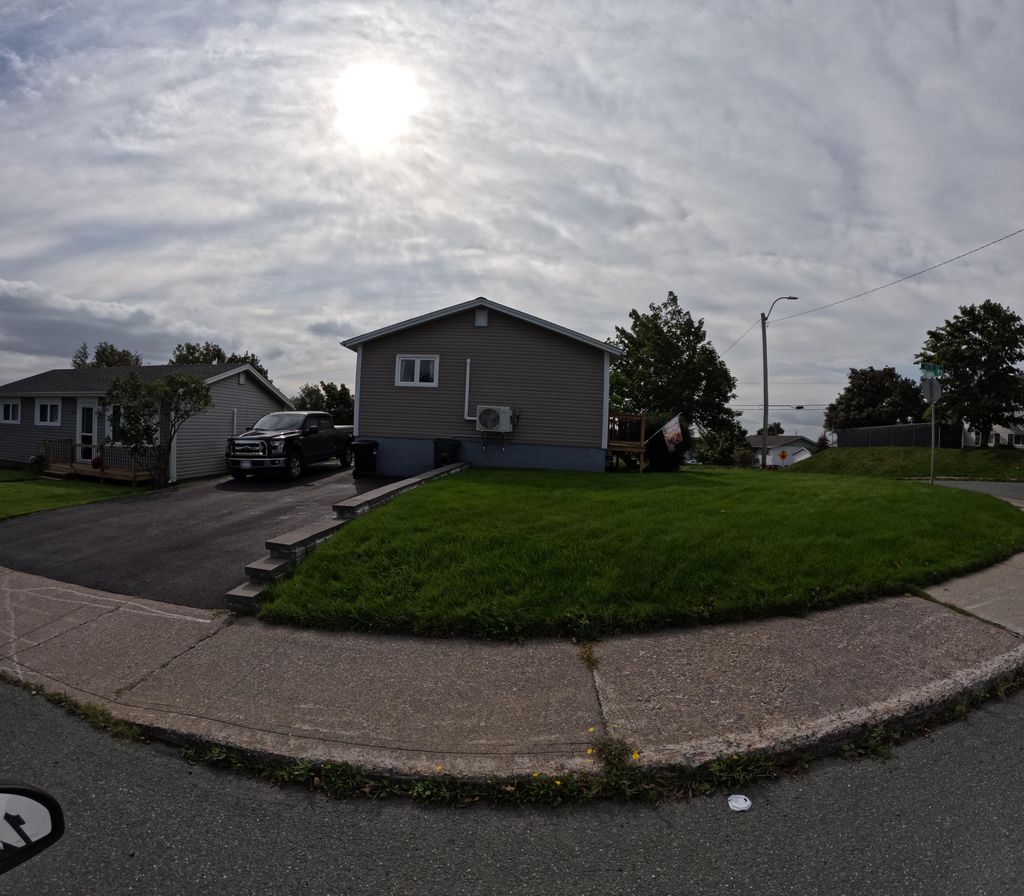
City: st_johns